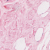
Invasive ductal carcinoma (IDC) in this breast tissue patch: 0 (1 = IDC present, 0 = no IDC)